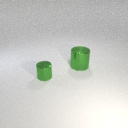
small green metal cylinder in front of large green metal cylinder